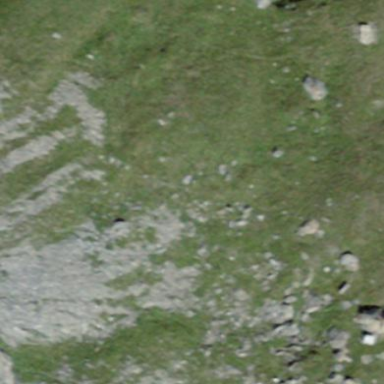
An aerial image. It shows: Natural scree.